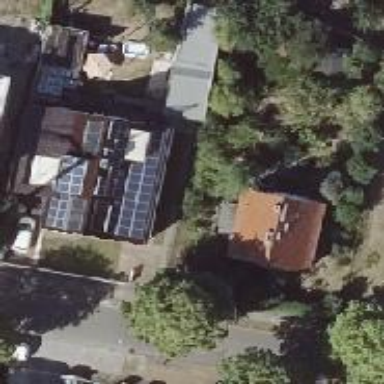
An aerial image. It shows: Detached building with gabled roof.